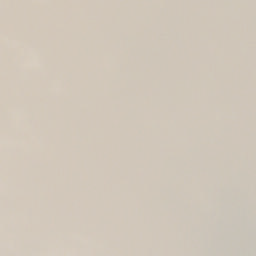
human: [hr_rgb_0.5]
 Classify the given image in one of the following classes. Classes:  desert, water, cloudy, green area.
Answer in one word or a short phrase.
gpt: cloudy